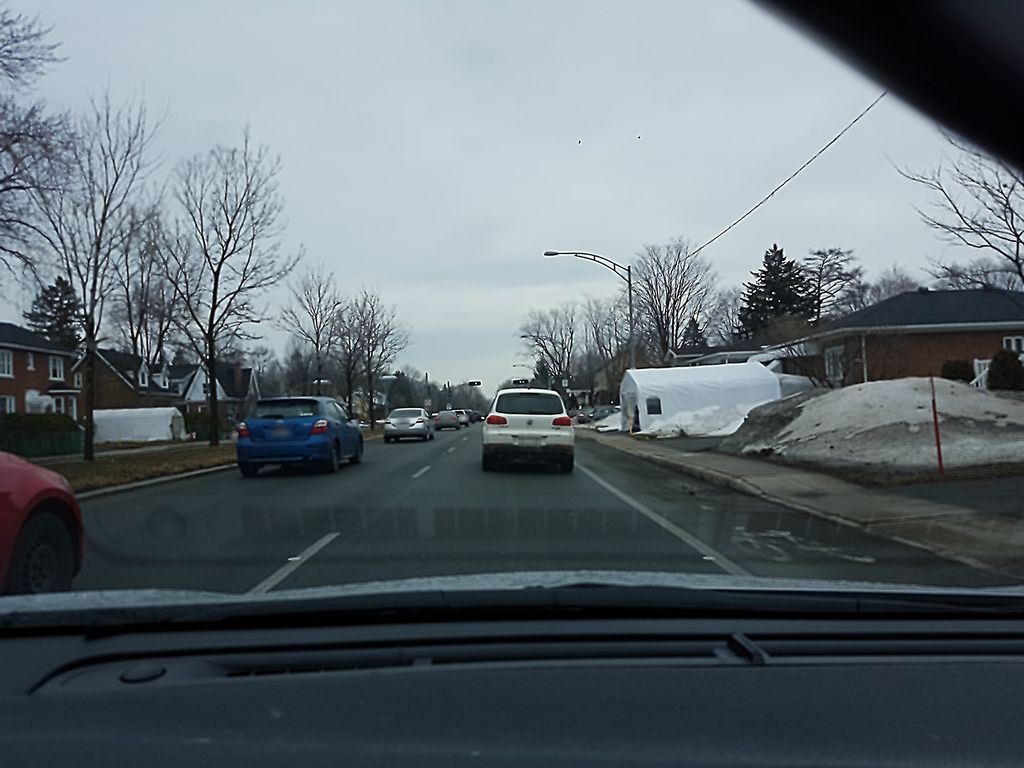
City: quebec_city